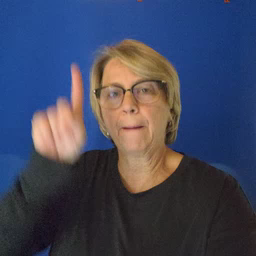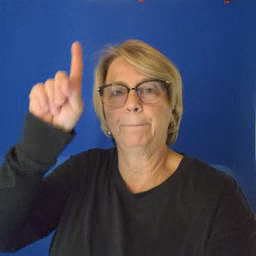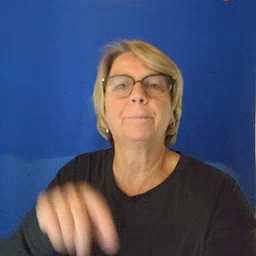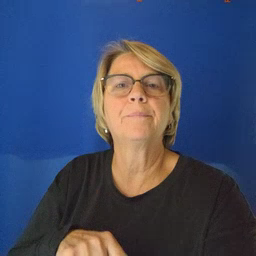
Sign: up